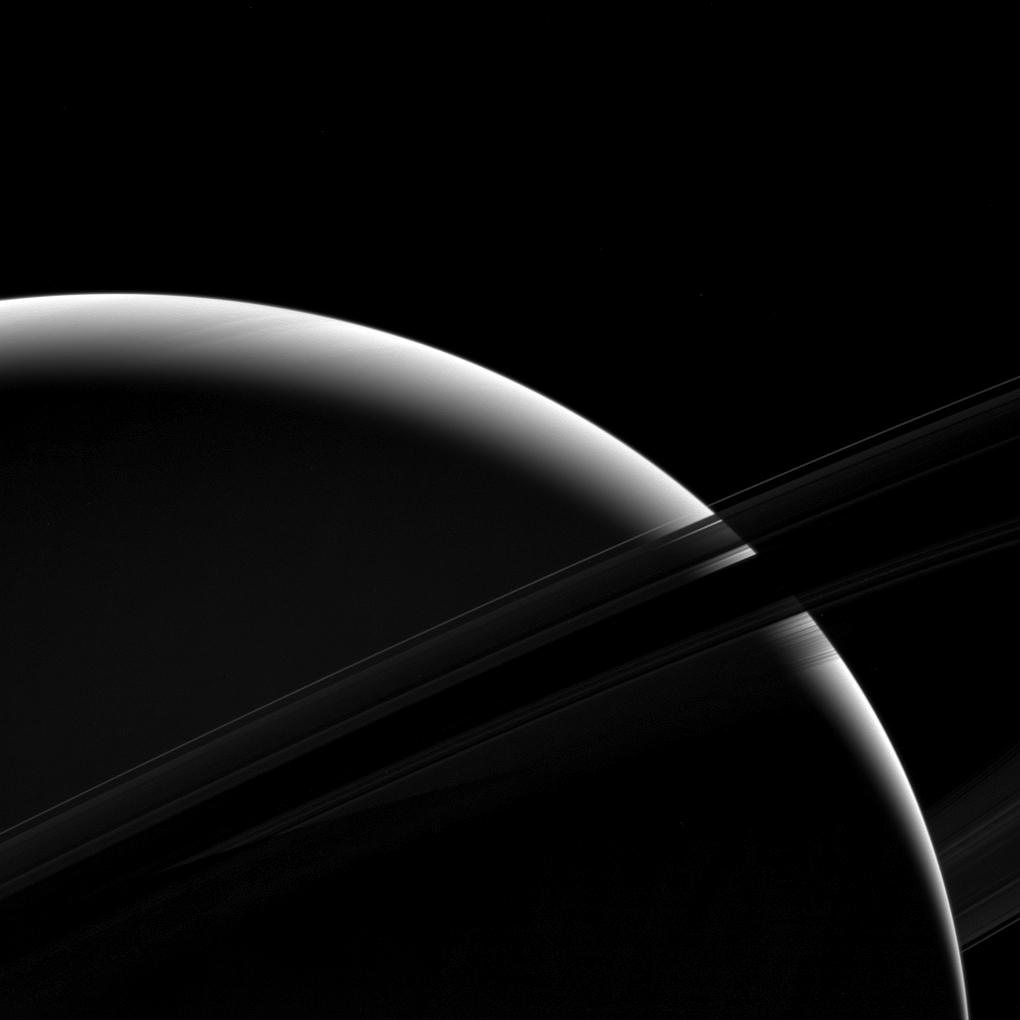
Sliver of Saturn Saturn, Cassini-Huygens